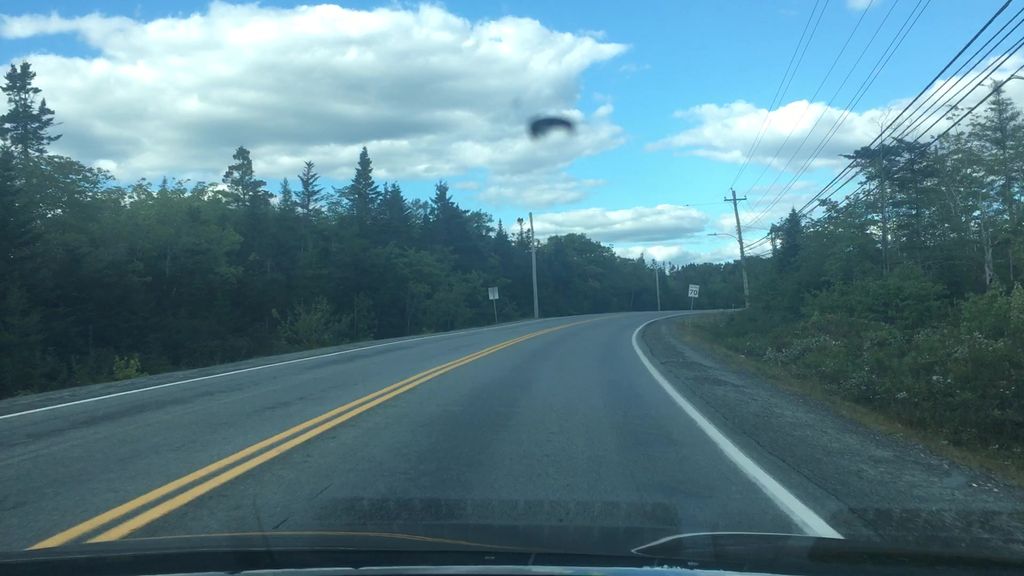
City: halifax